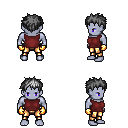
a pixel art fantasy rpg character, male body template, dark elf, purple skin, maroon sleeveless shirt, gold greaves, gray bedhead hairstyle, gold gloves, four views (front, back, left, right), 2x2 character sprite sheet, small pixel art, hard edges, no anti-aliasing